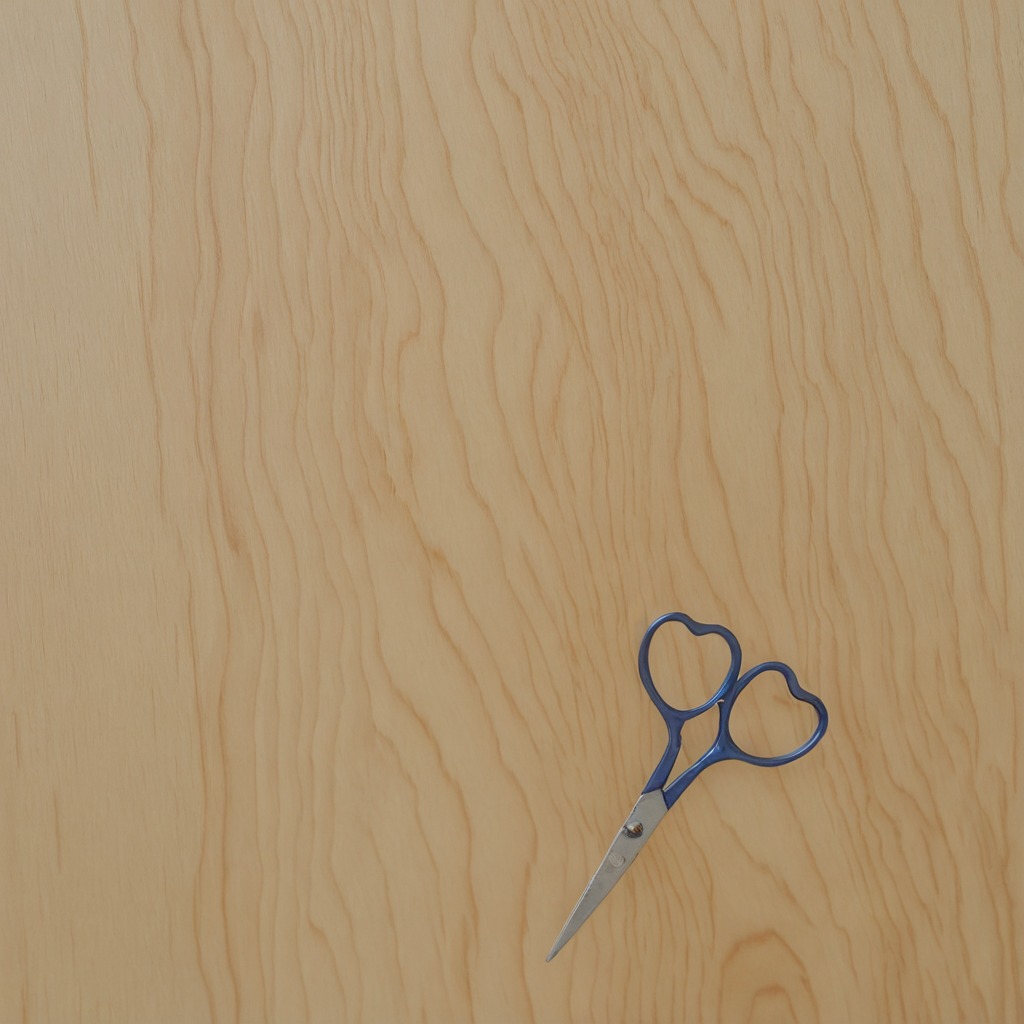
A scissor lying on a plywood surface in a paint workshop lit by afternoon window light